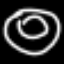
Label: donut